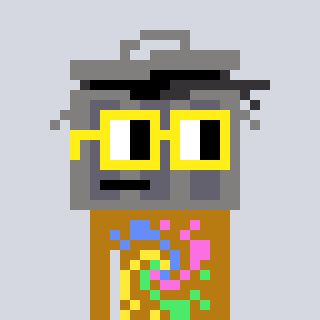
a pixel art character with square yellow glasses, a trashcan-shaped head and a gold-colored body on a cool background